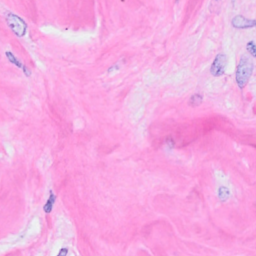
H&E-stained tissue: Breast